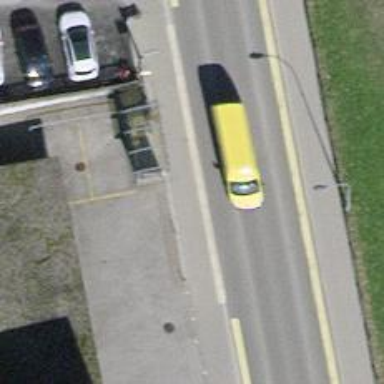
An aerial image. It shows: Bus stop with sheltered platform for public transport.